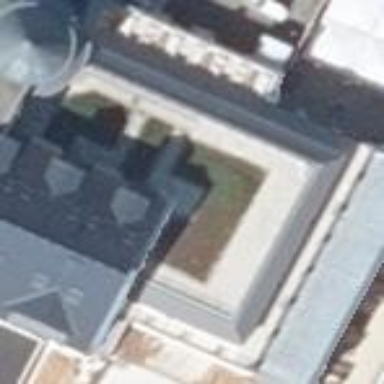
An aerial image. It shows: Part of building.